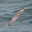
Label: 1